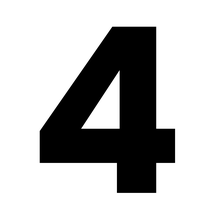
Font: Poppins-Bold